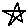
Label: star